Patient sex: M
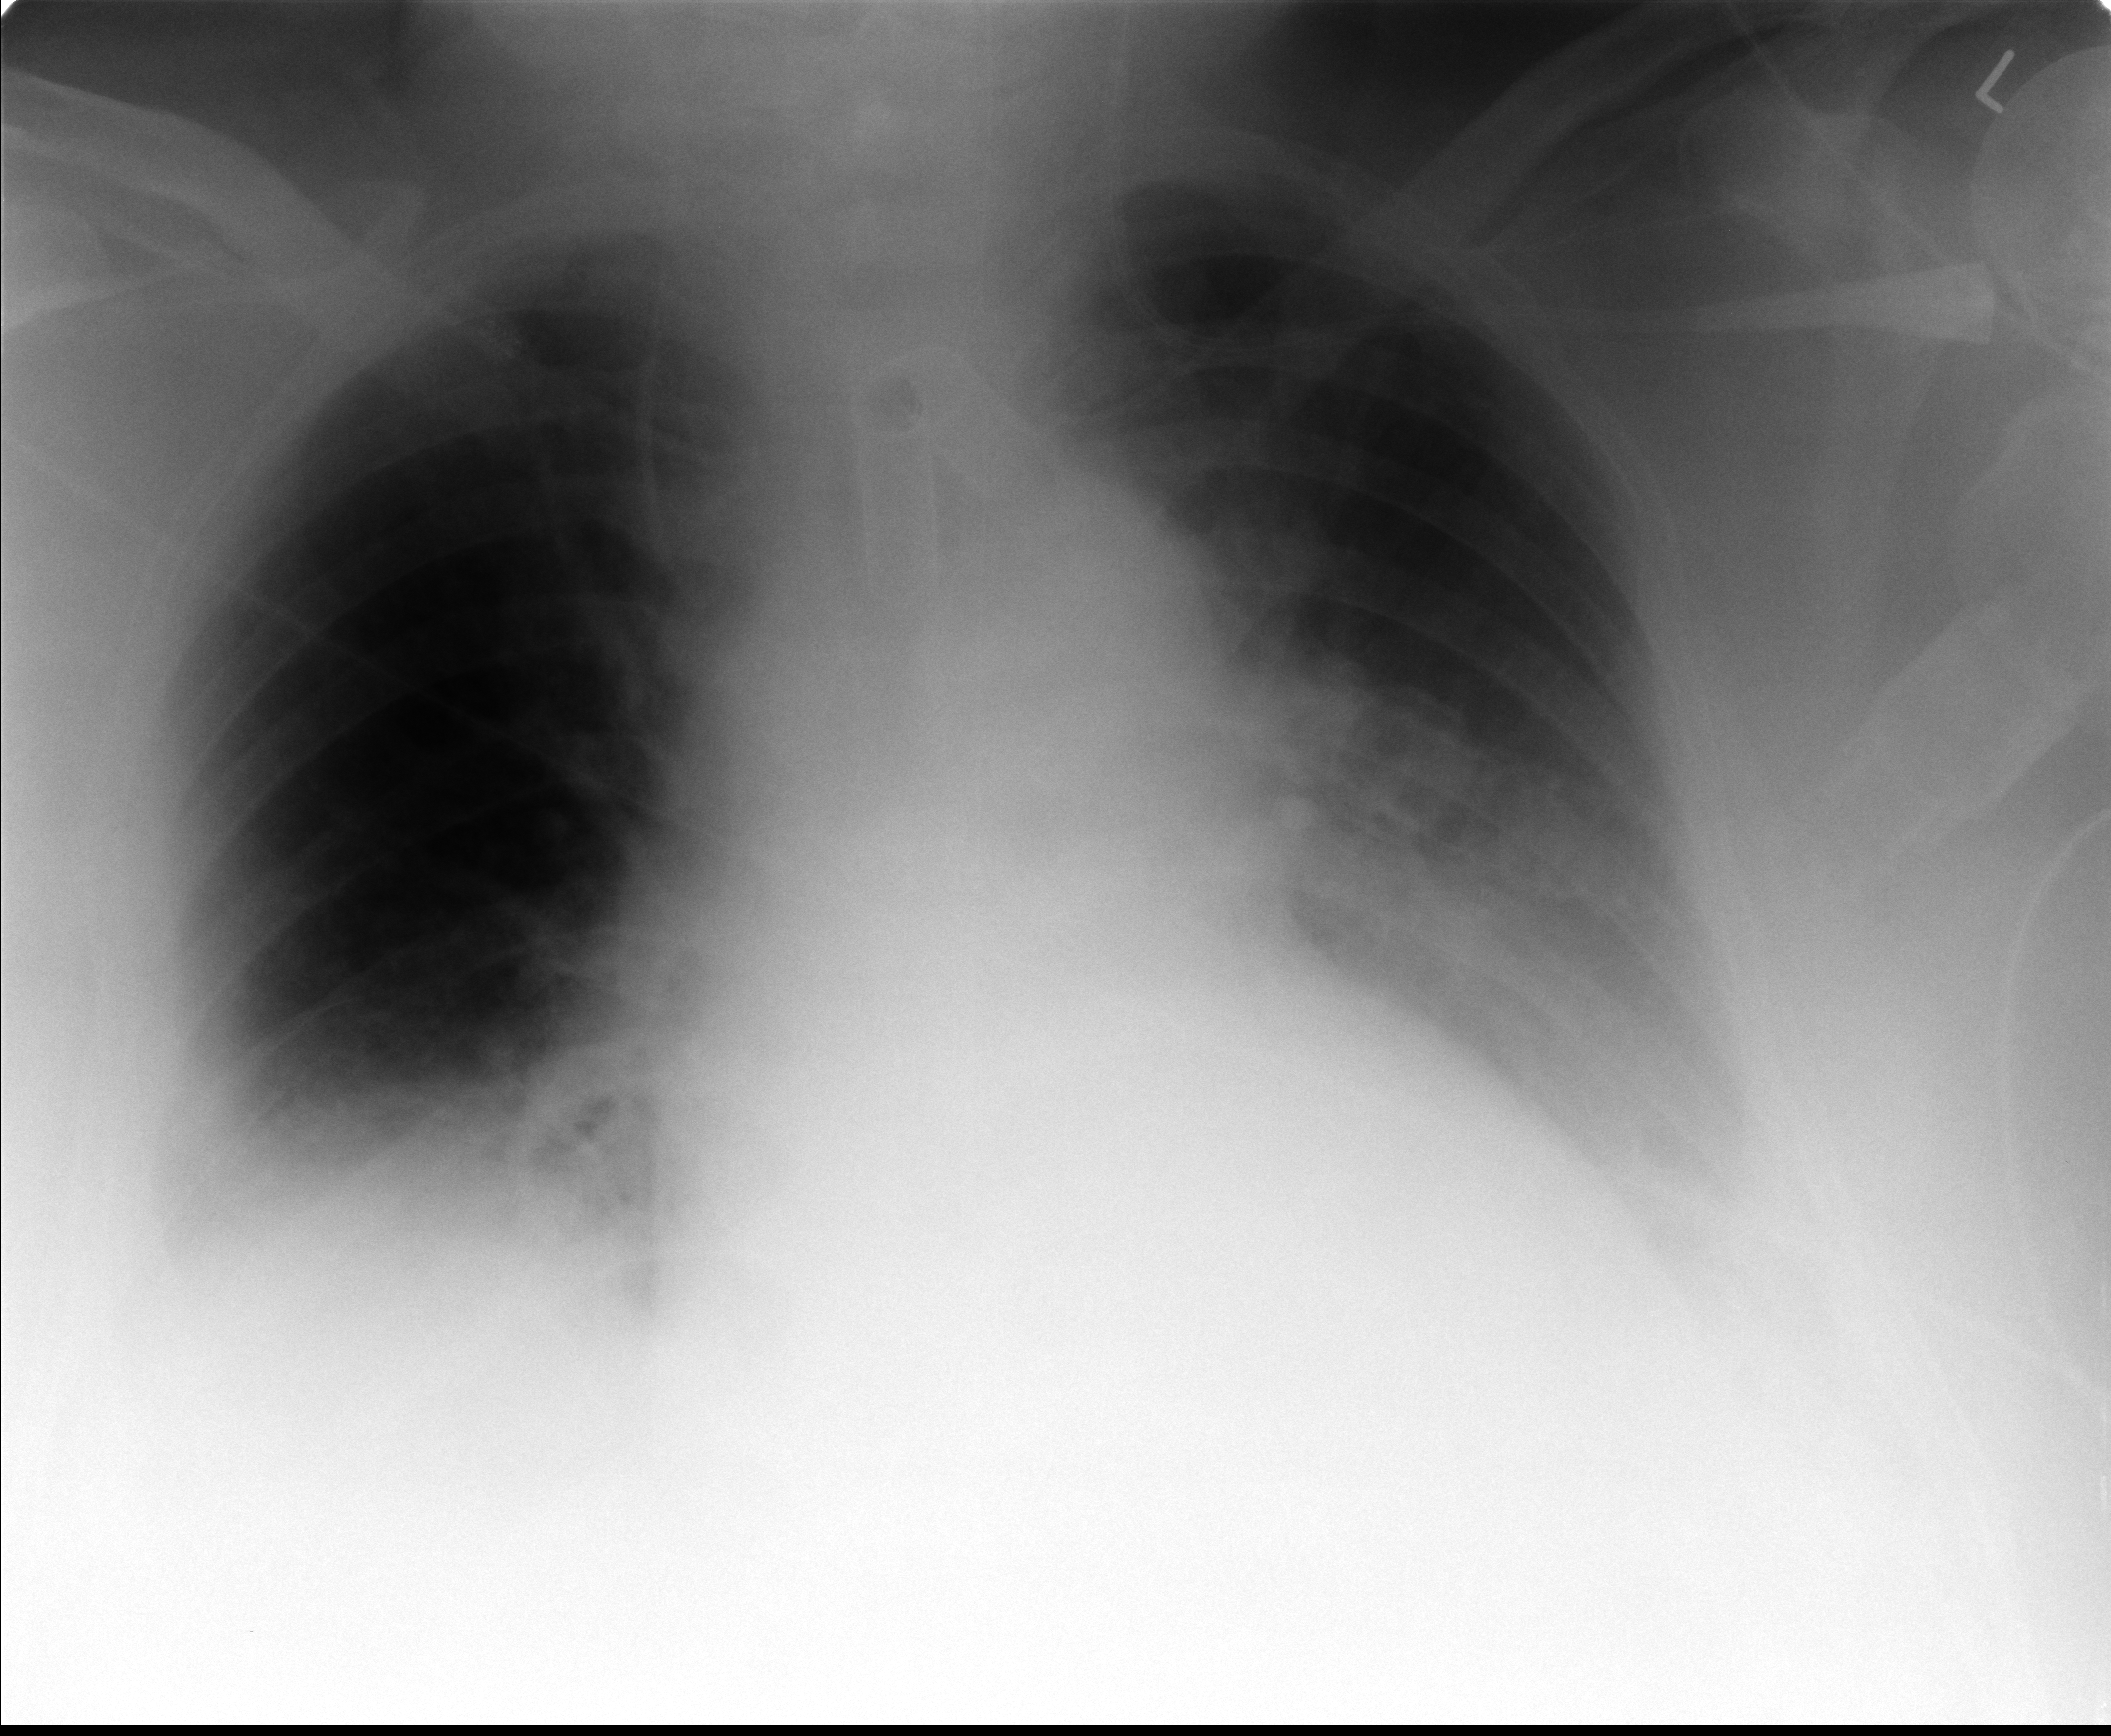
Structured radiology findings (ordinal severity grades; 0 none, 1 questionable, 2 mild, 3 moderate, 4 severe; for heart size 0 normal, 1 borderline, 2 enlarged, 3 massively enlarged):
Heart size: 2
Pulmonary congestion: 2
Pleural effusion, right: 2
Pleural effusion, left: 2
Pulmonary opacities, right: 0
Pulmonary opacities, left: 0
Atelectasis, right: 2
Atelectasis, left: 2